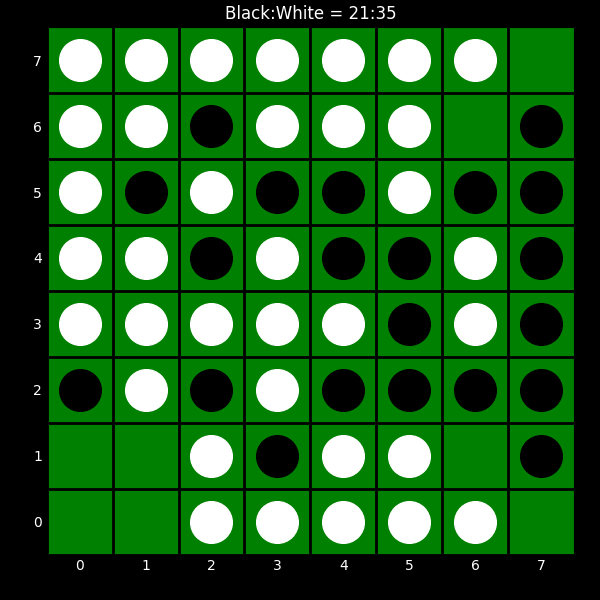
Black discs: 21
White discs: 35